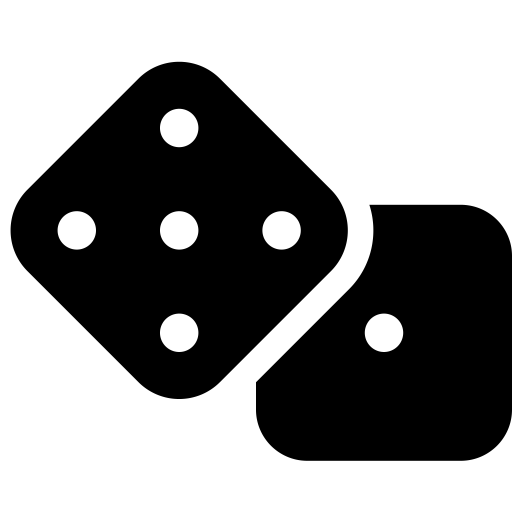
Tags: icon, FontAwesome, fa-icon, solid, dice